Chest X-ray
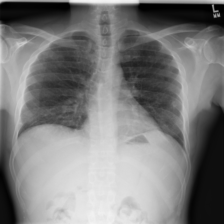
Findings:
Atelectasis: negative
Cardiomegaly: negative
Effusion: negative
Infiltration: negative
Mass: negative
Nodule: negative
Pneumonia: negative
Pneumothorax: negative
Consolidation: negative
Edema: negative
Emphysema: negative
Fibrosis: negative
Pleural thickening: negative
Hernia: negative